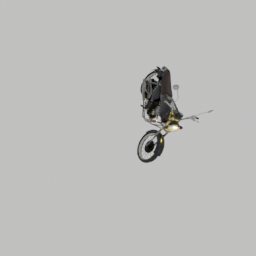
Label: mechanical